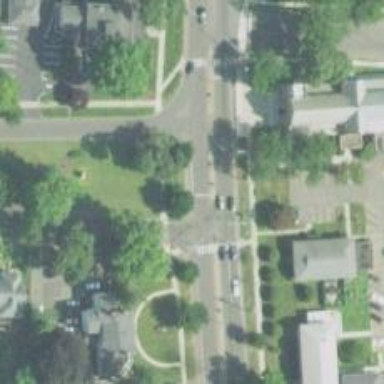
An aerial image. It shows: Neighbourhood with historic district.